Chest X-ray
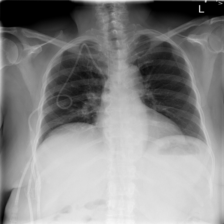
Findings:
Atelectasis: negative
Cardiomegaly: negative
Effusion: negative
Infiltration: positive
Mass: negative
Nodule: negative
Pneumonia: negative
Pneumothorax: negative
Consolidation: negative
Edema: negative
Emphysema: negative
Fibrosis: positive
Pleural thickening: negative
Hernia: negative